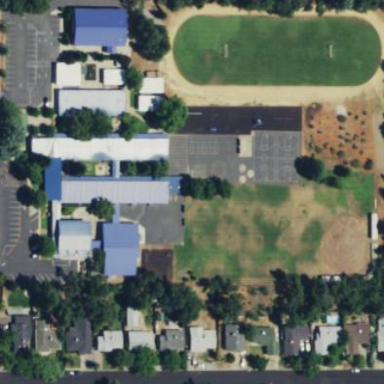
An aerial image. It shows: School.